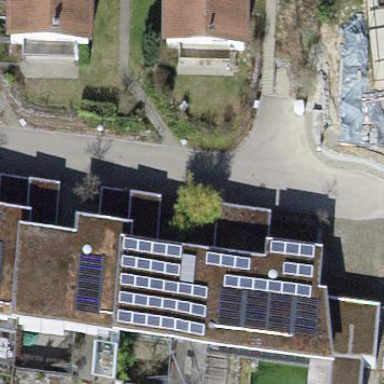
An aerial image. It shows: Building with flat roof.